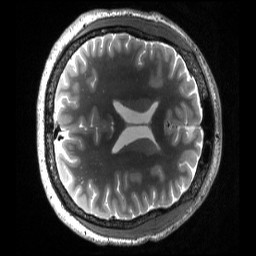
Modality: T2w
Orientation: axial
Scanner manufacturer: siemens
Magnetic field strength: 3 T
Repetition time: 3.2 s
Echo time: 0.563 s